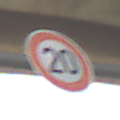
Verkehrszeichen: Geschwindigkeit20
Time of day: Midday
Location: Roofed (Beach)
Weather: Overcast
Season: NotSpecified
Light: Natural